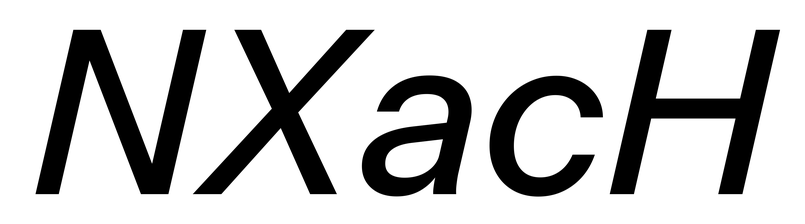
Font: InstrumentSans-Italic_Medium_Italic